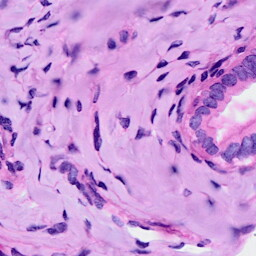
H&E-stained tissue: Ovarian